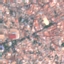
Label: Residential